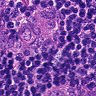
Metastatic tissue present: yes